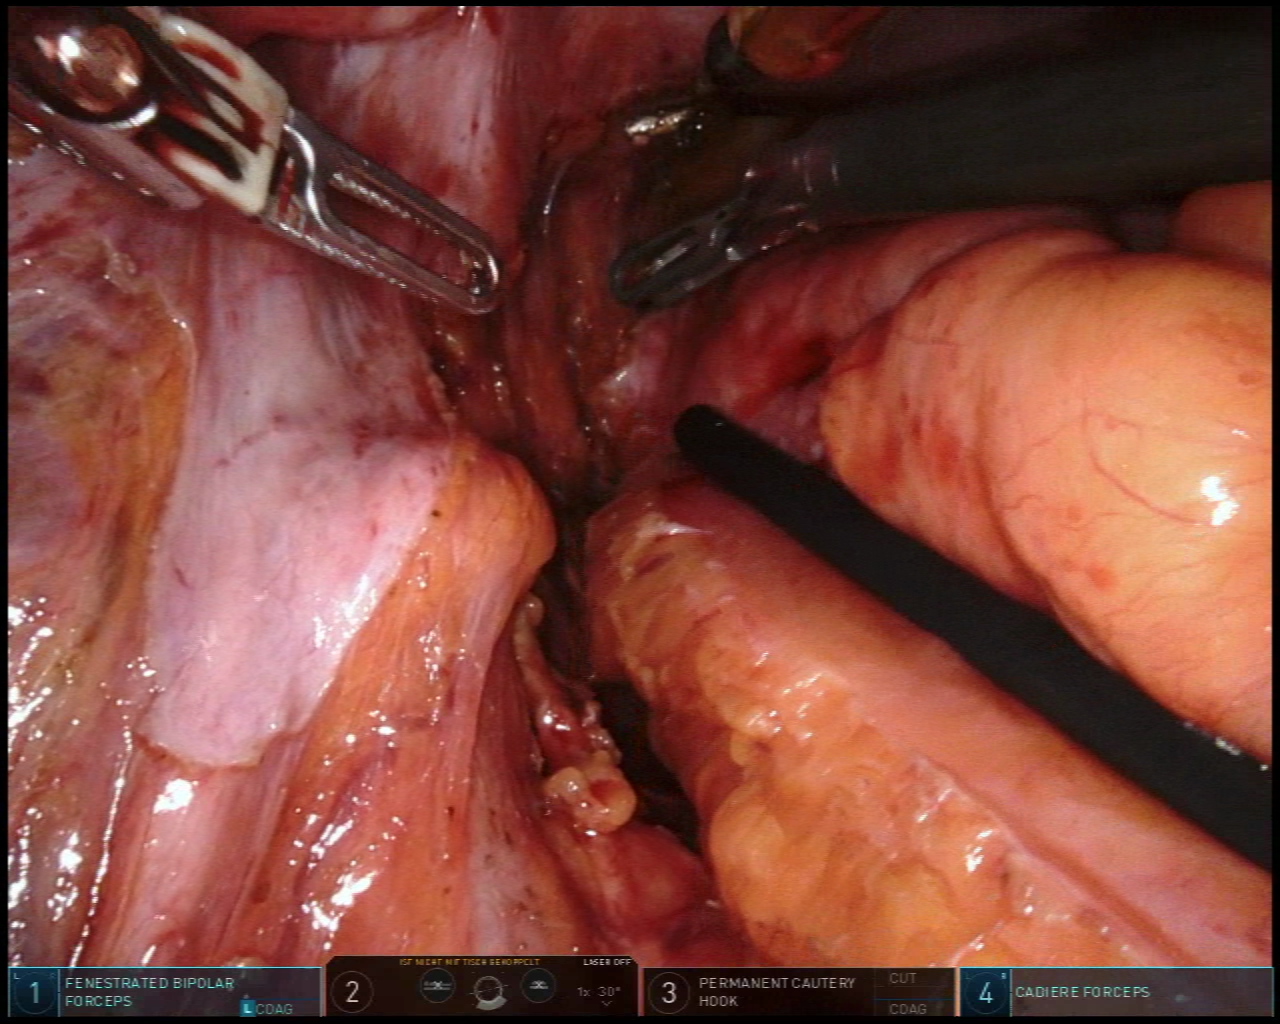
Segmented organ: ureter
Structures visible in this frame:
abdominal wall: yes
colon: no
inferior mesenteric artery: no
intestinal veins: no
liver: no
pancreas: no
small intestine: no
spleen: no
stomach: no
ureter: yes
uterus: no
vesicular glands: no